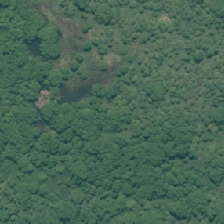
Land cover: lake_pond